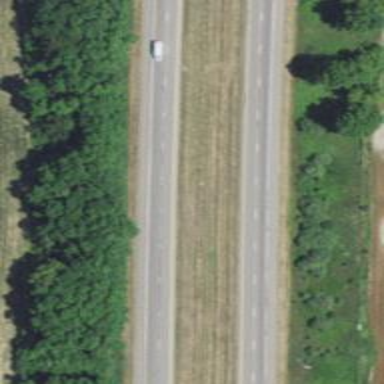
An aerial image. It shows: Asphalt motorway.